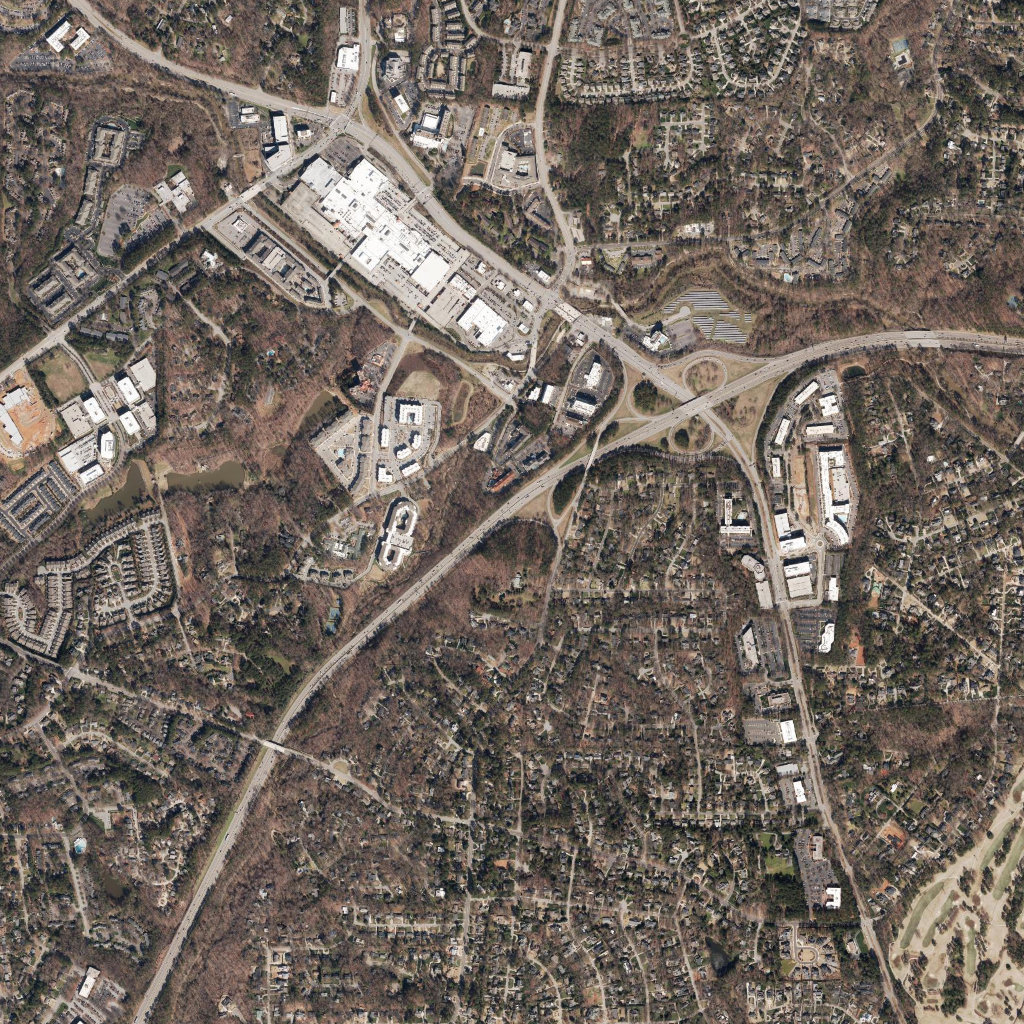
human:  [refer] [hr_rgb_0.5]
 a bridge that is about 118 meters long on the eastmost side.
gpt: <box>[[88, 32, 92, 33, 0]]</box>

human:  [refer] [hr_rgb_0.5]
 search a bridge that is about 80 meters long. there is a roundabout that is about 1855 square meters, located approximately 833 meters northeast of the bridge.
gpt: <box>[[53, 29, 56, 31, 0]]</box>

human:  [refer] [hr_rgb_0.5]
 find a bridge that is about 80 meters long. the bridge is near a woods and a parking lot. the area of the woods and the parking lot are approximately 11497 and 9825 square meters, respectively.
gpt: <box>[[53, 29, 56, 31, 0]]</box>

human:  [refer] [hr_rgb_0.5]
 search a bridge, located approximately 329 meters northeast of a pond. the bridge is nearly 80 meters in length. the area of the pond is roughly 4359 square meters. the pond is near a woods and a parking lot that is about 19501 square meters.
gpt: <box>[[53, 29, 56, 31, 0]]</box>